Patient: sex M, age 36
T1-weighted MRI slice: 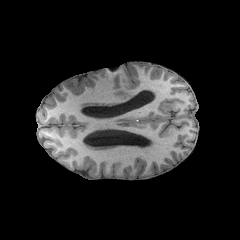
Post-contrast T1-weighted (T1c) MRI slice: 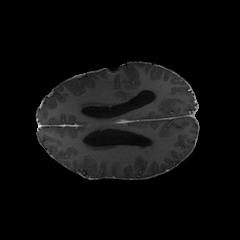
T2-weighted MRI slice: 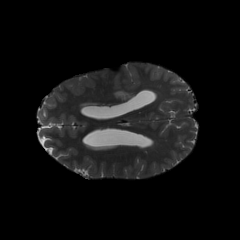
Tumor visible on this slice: yes
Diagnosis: Astrocytoma, IDH-mutant
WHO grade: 4